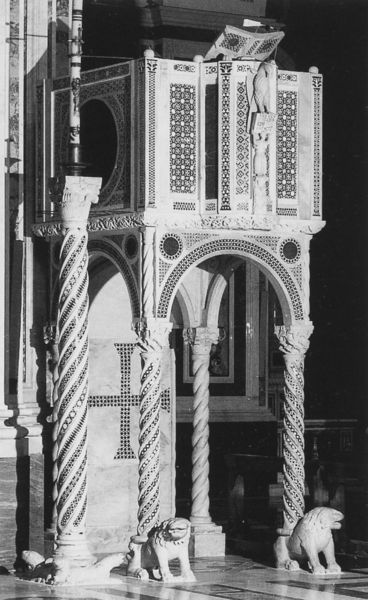
Titel: Kanzel in der Abbazia della SS. Trinita (Cava dei Tirreni)
Standort: Cava dei Tirreni, Abbazia della SS. Trinita (EU - I)
Schlagwörter: adler, schatten, vogel, weiß, holz, marmor, schwarz, säule, säulen, tier, tiere, architektur, halten, sockel, stein, kirche, innen, skulptur, bogen, rede, empore, kerze, pfoten, plastik, foto, fotografie, bögen, arkade, buch, glaube, kreuz, mosaik, arkaden, kapitell, intarsien, kerzenständer, kerzenhalter, skulpturen, löwen, kanzel, lesepult, löwe, gedrechselt, sakralbau, gotteshaus, inkrustationen, buchstütze, kanzlei, löw, kirche säulen, redepult, lanzel, gotteshaus kirche